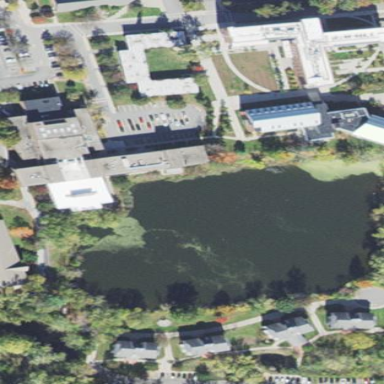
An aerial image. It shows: Public building at university.